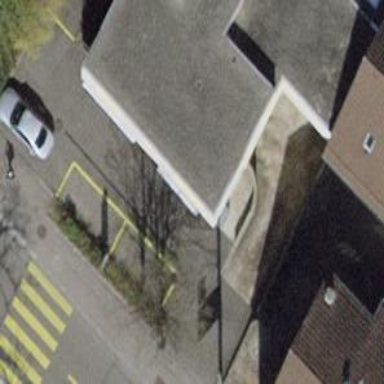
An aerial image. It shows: Driving school.